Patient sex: M
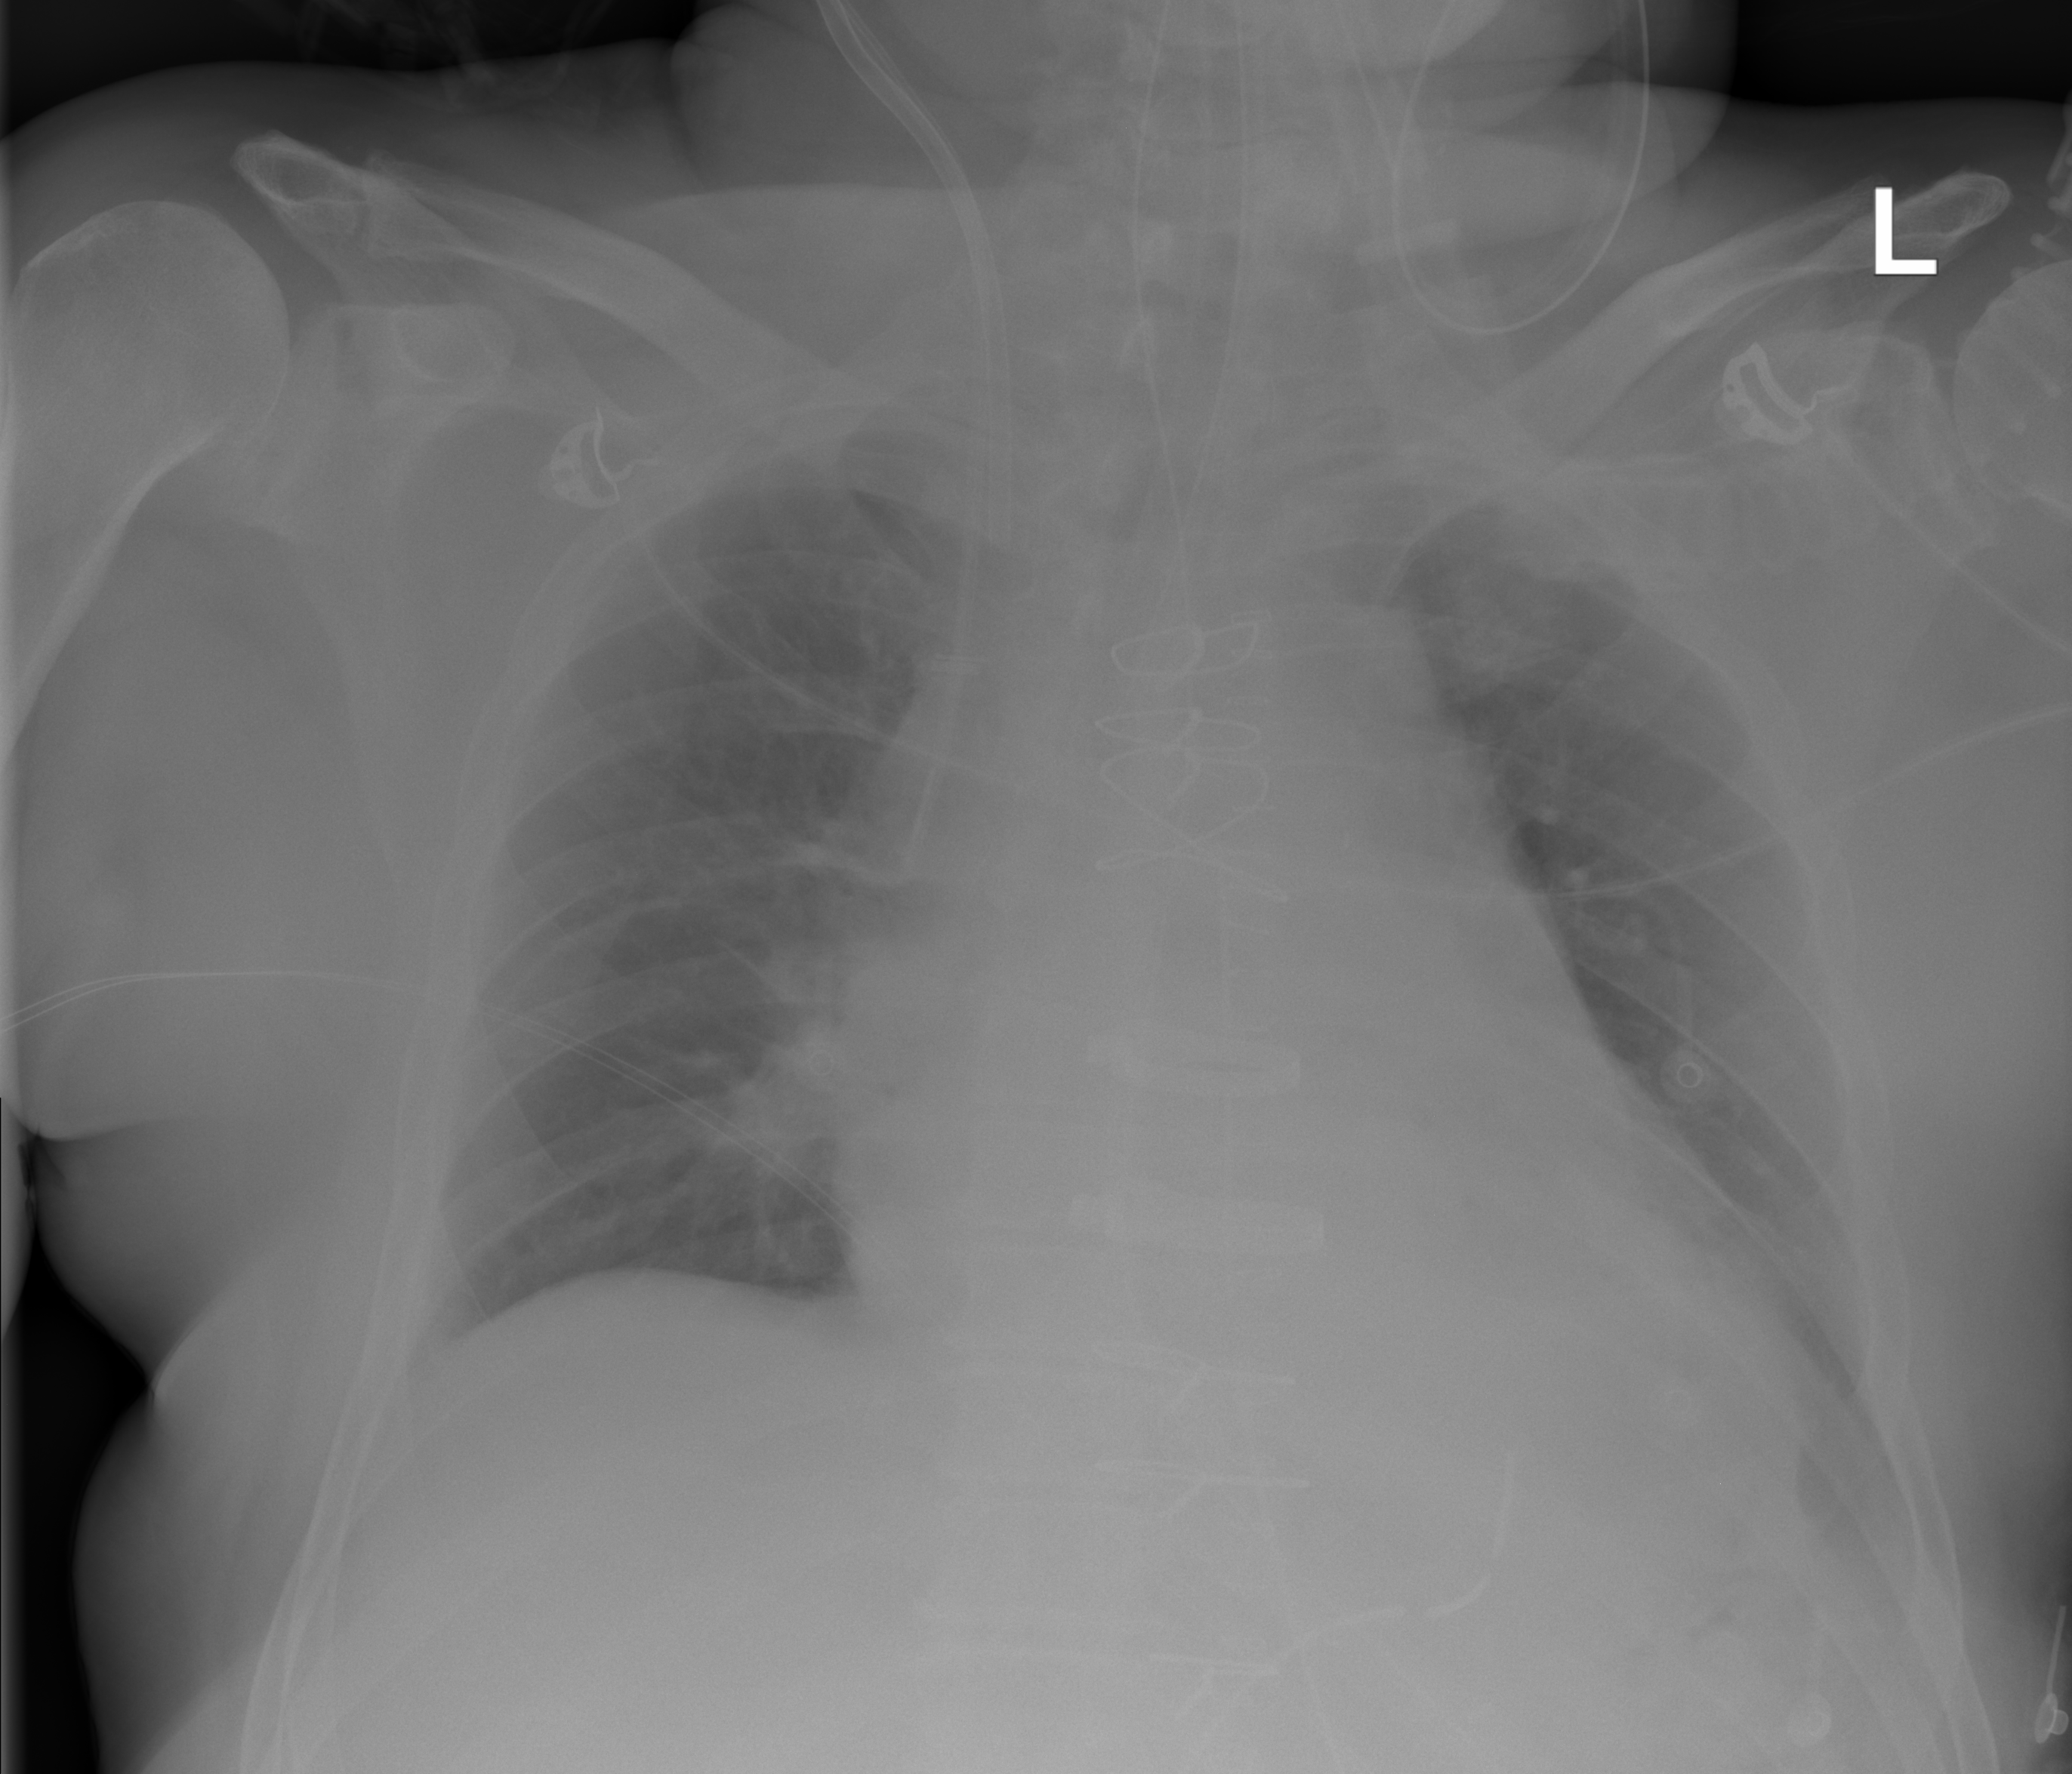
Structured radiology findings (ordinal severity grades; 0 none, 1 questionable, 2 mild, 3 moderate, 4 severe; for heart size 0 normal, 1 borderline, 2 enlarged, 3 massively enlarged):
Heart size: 2
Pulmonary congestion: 0
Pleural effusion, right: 0
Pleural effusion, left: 0
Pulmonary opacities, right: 0
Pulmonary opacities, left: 0
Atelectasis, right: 0
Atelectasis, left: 2